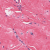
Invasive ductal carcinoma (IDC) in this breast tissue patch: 0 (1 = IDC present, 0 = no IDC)